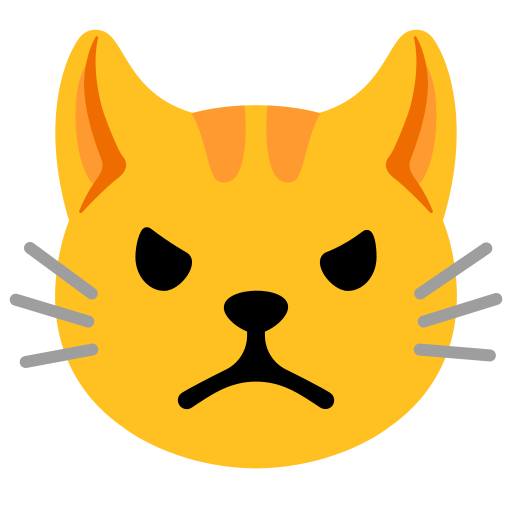
Emoji: 😾